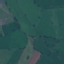
Land use / land cover class: Pasture